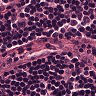
Metastatic tissue present: no